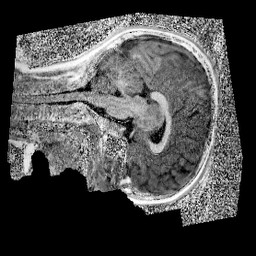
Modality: UNIT1
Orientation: sagittal
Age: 9
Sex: male
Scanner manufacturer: siemens
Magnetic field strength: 3 T
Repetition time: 4 s
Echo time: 0.00299 s